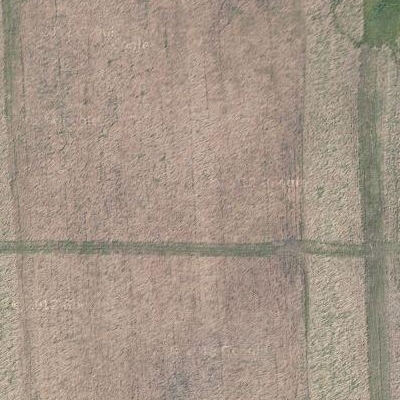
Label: bField